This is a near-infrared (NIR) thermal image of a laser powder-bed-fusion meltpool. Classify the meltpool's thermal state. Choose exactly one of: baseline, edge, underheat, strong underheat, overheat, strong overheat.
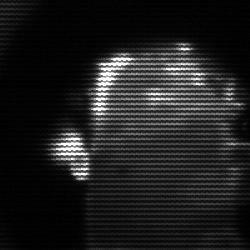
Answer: baseline